Question: I am currently writing a program that makes use of the WinAPI ToolBar to display a menu at the top of the Window. Using the DarkMode_Explorer style
'''
SetWindowTheme(Script, L"DarkMode_Explorer", nullptr);
'''
I am making the ToolBar's background turn grey for dark mode. However, the ToolBar button text still remains black. How can I change the color of this to red, or green, or white?

As you can see, it is all black. I want the text to be a different color (red, green, white, purple, should all be possibilities). I cannot find a way to do this at all, read the docs, nothing.
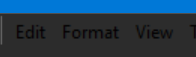
Answer: I figured it out. You should be able to handle it in WM_NOTIFY->NM_CUSTOMDRAW. Set the LPNMTBCUSTOMDRAW clrText (text color) to the desired color. You can specify font there as well.
<URL>
'''
case WM_NOTIFY:
{
switch (lpnm->code)
{
case NM_CUSTOMDRAW:
{
LPNMTBCUSTOMDRAW data_ptr = (LPNMTBCUSTOMDRAW)lParam;
if (data_ptr->nmcd.hdr.hwndFrom == ToolBar) {
switch (data_ptr->nmcd.dwDrawStage)
{
case CDDS_ITEMPREPAINT: {
SelectObject(data_ptr->nmcd.hdc, GetFont(L"Microsoft Sans Serif", 15));
FillRect(data_ptr->nmcd.hdc, &data_ptr->nmcd.rc, CreateSolidBrush(RGB(44, 44, 44)));
data_ptr->clrText = RGB(228, 228, 228);
return CDRF_NEWFONT;
}
case CDDS_PREPAINT:
{
return CDRF_NOTIFYITEMDRAW;
}
}
}
}
}
}
'''
Make sure to set your Toolbar's theme to remove visual styles, or it won't work.
'''
SetWindowTheme(ToolBar, L"", L"");
'''